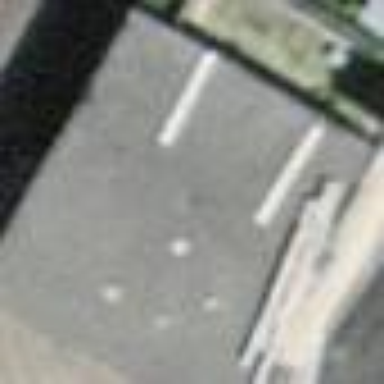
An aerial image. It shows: Garage.